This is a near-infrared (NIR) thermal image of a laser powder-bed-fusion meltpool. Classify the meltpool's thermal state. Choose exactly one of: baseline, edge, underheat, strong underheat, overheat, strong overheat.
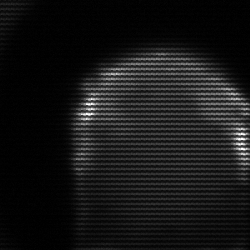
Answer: edge